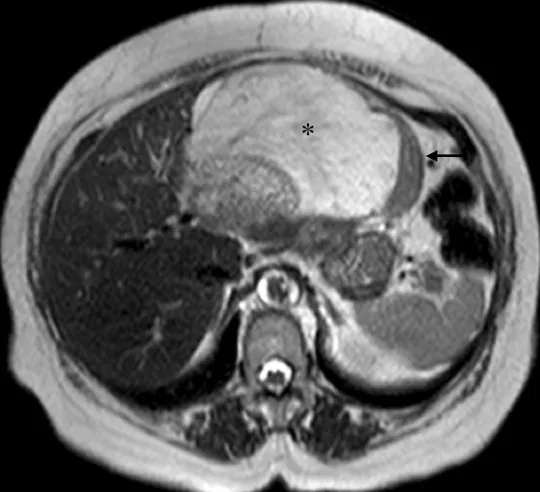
MR imaging sequence with T2-weighted transversal. Imaging shows a hypointense signal originating in the peripheral region (arrow) and a dominant component associated with a hyperintense signal (*).
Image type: radiology (mri)